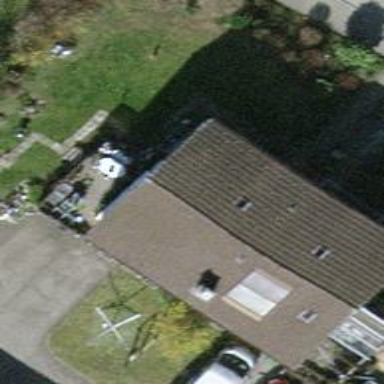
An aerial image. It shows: Semidetached house with tiled roof.